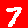
Digit: 7